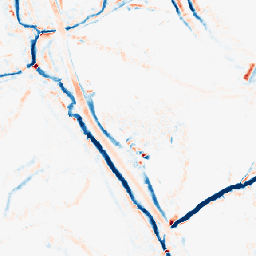
Category: morphological
Decomposition family: morphological_diamond
Decomposition parameters: operation: average
radius: 5
Upsampling method: area
Upsampling parameters: scale: 4
Upsampling scale: 4